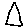
Label: triangle